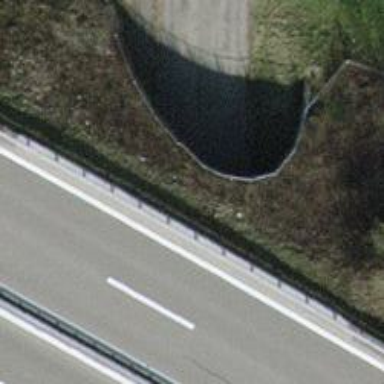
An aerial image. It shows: Residential road with asphalt surface going through tunnel.